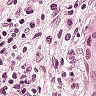
Metastatic tissue present: yes